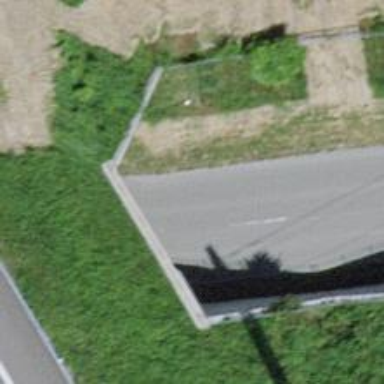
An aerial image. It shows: Secondary road passing through tunnel with asphalt surface.